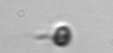
Label: flagellate